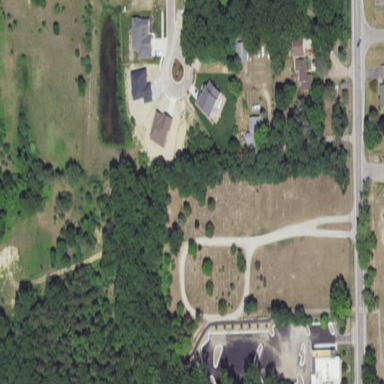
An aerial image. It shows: Cemetery.